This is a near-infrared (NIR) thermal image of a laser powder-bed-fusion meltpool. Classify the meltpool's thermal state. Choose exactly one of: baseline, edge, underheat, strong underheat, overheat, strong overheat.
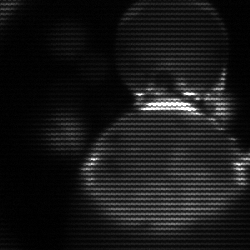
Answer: edge